Question: I am finding that in IE9 even for a simple act like clicking a link to navigate from one site page to another ShareThis is inserting as many as 7 entries into the history in between the referring page and the linked page.

And looking on <URL> I see lots of staff acknowledgements of this kind of issue but no solutions.
We link directly to <URL> so it's not an issue of having outdated scripts on our server.
Aside from ditching them does anyone have any recommendations or experience with this issue?
finally found a thread about this. Not that ShareThis made any response but they have pushed new, flawed code probably yesterday...
<URL>
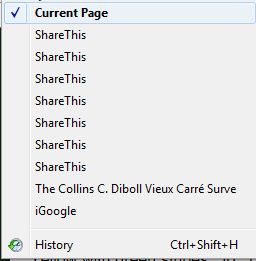
Answer: This was a bug in newly pushed code from ShareThis. They have resolved. Anyone still seeing issues should do a hard refresh (Ctrl F5) or clear cache.
<URL>